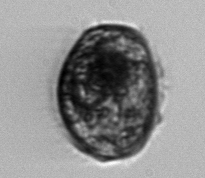
Label: Pleuronema